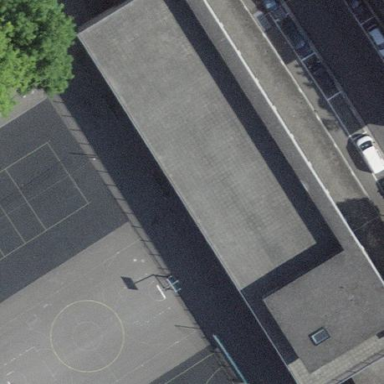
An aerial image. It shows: School building.